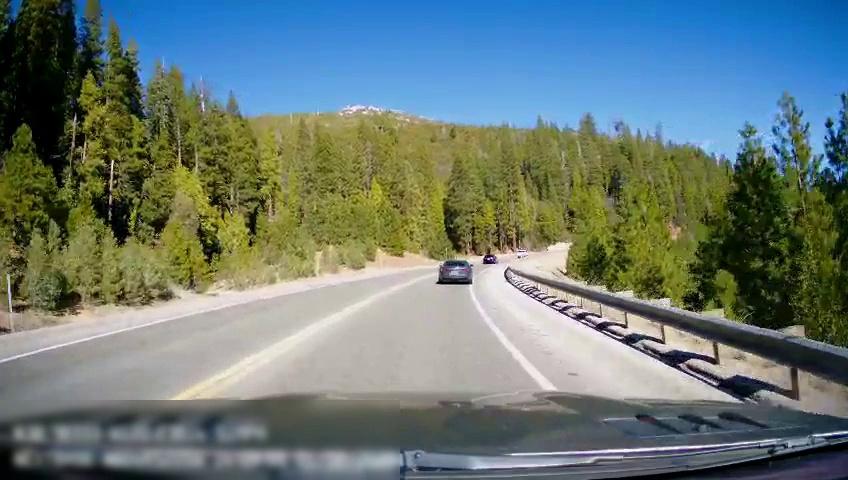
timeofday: Day
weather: Sunny
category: Drivable Space
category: Vehicles | Car
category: Vehicles | Car
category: Vehicles | Car
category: Lanes | Opposite Lane
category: Lanes | Current Lane
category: Lanes | Opposite Lane
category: Lanes | Current Lane